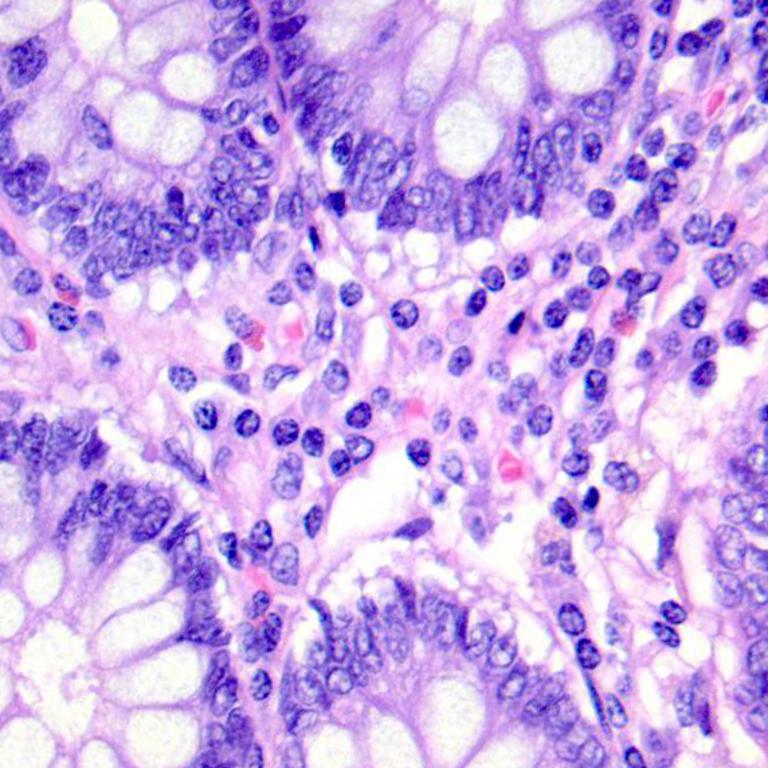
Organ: colon
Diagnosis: benign